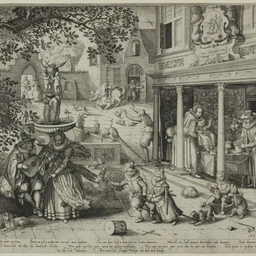
Title: An Allegory of Relations between the Generations
Artist: Pieter Serwouters
Caption: an allegory of relations between the generations, etching, paper (fiber product), print, prints and drawing, pieter serwouters, a work made of etching and engraving on paper, prints and drawings, art institute of chicago